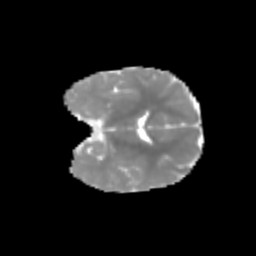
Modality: MD
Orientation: coronal
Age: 5
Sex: female
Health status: healthy